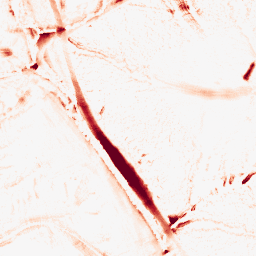
Category: morphological
Decomposition family: tophat
Decomposition parameters: size: 10
mode: white
Upsampling method: lanczos
Upsampling parameters: scale: 2
Upsampling scale: 2